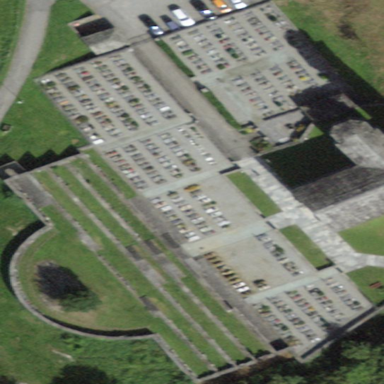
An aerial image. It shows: Grave yard.